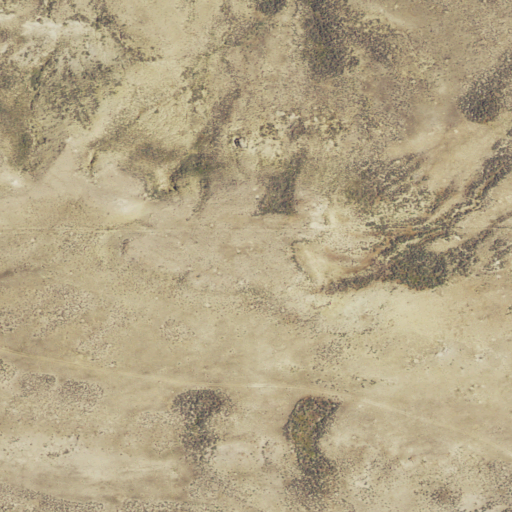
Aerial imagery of mountain in Wyoming named Tenmile Hill containing only shrub